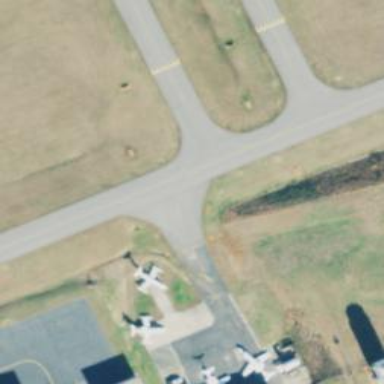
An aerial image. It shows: View of taxiway at the airport.